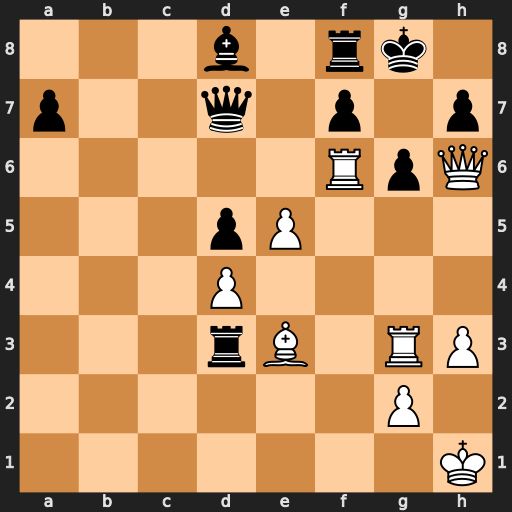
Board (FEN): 3b1rk1/p2q1p1p/5RpQ/3pP3/3P4/3rB1RP/6P1/7K
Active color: w
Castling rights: -
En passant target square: -
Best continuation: Rg4 Qxg4 hxg4